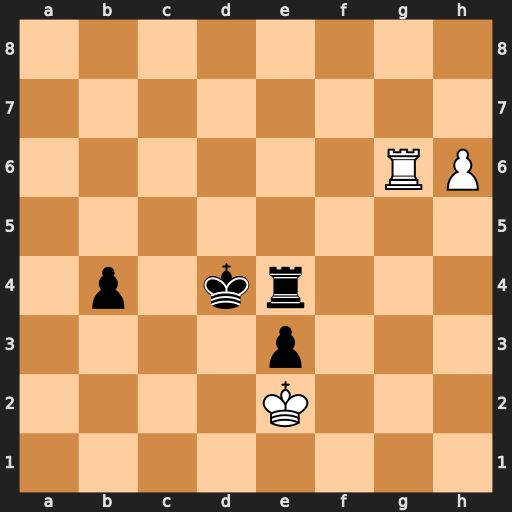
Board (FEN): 8/8/6RP/8/1p1kr3/4p3/4K3/8
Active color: w
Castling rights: -
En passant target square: -
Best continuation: h7 Rh4 Rg4+ Rxg4 h8=Q+